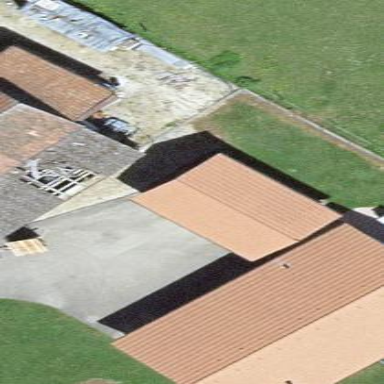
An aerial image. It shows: Garage.